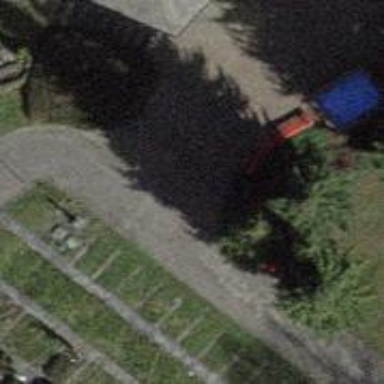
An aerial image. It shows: Bench for seating.